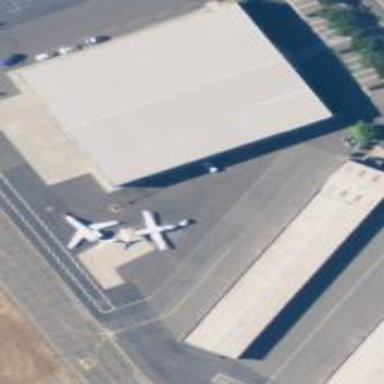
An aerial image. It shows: Hangar building at the airport.